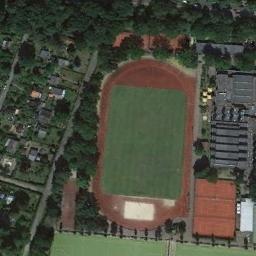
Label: ground_track_field